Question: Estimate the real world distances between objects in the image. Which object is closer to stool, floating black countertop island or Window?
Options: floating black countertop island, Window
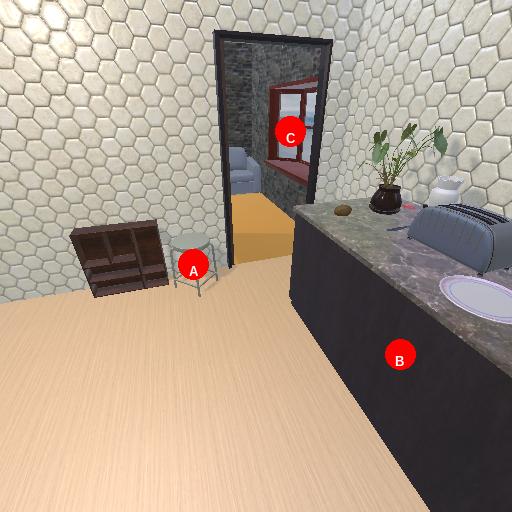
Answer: floating black countertop island